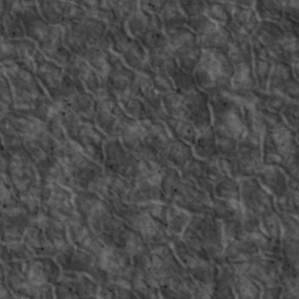
Label: non_frost